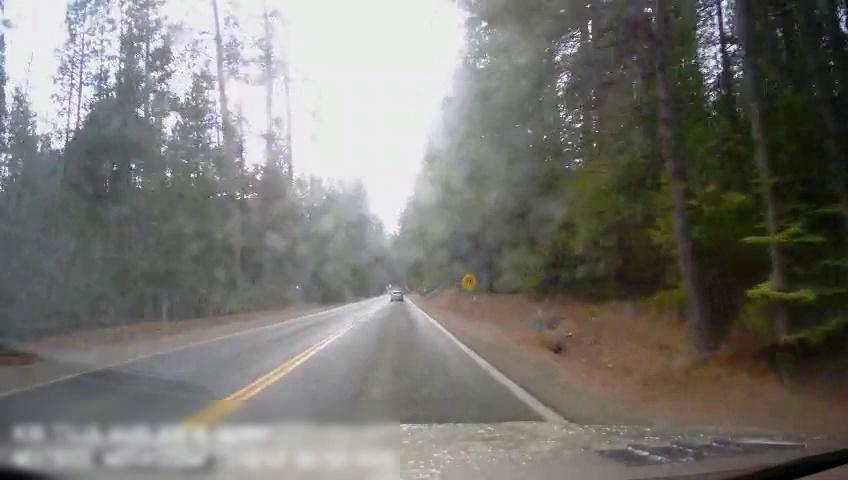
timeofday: Day
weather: Sunny
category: Drivable Space
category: Vehicles | SUV
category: Lanes | Current Lane
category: Lanes | Current Lane
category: Lanes | Opposite Lane
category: Lanes | Opposite Lane
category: Traffic | Signs